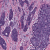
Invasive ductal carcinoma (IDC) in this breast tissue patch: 1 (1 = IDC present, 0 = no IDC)